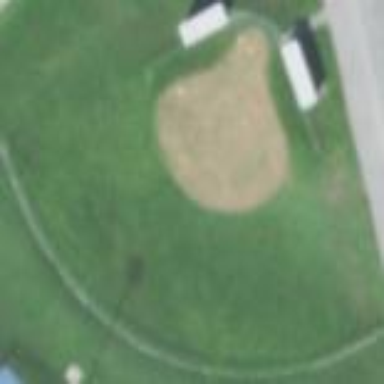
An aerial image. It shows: Baseball pitch for leisure land activities.